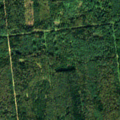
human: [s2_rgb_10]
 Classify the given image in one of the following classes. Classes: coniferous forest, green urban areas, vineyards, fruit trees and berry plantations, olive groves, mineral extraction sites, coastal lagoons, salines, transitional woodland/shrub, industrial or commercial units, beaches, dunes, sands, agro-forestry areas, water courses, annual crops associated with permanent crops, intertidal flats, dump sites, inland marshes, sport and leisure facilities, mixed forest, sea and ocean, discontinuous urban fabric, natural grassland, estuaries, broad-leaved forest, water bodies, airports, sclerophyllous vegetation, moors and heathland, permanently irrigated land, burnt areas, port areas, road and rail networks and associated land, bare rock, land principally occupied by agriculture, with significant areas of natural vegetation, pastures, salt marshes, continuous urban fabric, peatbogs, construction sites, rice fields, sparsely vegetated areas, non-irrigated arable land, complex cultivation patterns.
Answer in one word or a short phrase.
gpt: coniferous forest, mixed forest